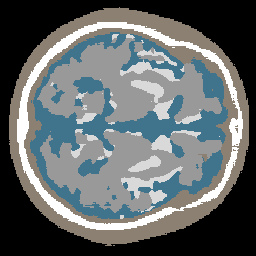
Label: no_lesion